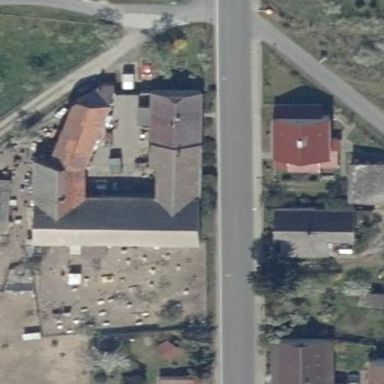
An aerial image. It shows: Building with flat grey roof. It has multiple parts.